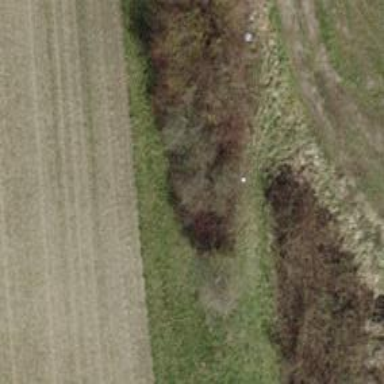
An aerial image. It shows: Hedge barrier.